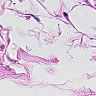
Metastatic tissue present: no